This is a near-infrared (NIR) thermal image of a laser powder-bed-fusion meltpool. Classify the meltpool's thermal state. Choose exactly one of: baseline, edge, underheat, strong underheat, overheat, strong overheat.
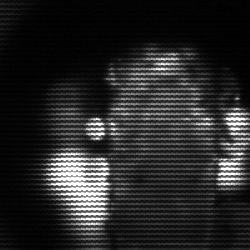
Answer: strong underheat